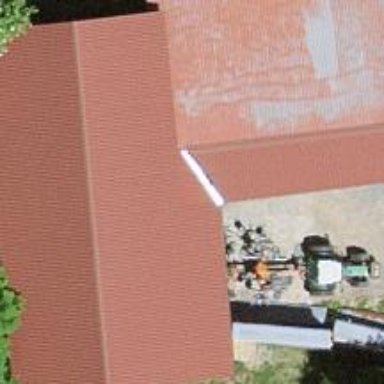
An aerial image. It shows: Rural barn.